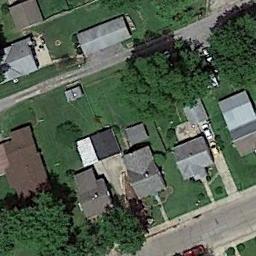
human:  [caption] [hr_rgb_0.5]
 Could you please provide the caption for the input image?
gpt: The medium residential area is well green and has some houses of different sizes and trees .

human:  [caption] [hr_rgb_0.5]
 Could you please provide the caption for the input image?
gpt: Houses in medium-sized residential areas are built on green land .

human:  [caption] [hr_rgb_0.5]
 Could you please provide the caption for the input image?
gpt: The medium residential is on the grass next to the road .

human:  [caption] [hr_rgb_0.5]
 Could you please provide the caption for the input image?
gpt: There are many buildings of different shapes and sizes in medium residential area .

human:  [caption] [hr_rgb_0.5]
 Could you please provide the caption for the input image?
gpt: There are some buildings on green lawns on the medium residential area .